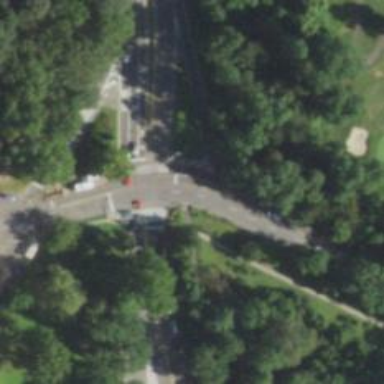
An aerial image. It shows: Crossing on asphalt cycleway.